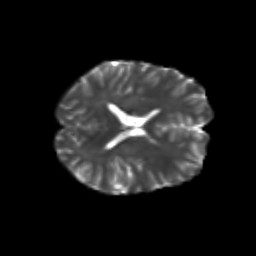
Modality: T2w
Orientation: axial
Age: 29
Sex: male
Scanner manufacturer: siemens
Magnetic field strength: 3 T
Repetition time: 3.5 s
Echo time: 0.104 s